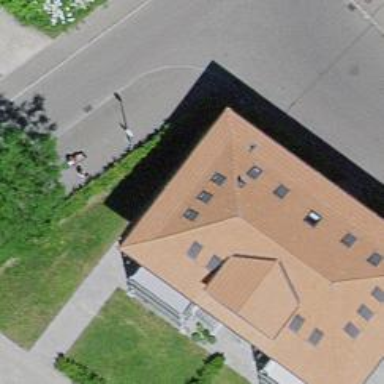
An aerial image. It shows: Residential building with hipped roof.